Aerial crown-view tile of a tropical tree (Barro Colorado Island, Panama), acquired 20250124:
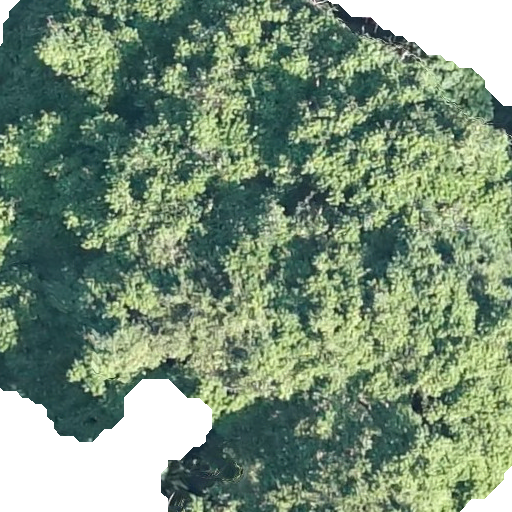
Species: Tachigali panamensis
GBIF accepted scientific name: Tachigali panamensis
Crown area: 480.104 m²